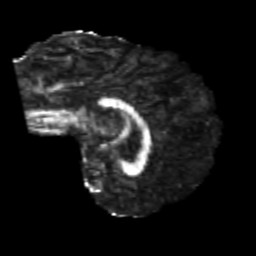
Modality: FA
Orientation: sagittal
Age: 22
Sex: male
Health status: healthy
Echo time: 0.074 s